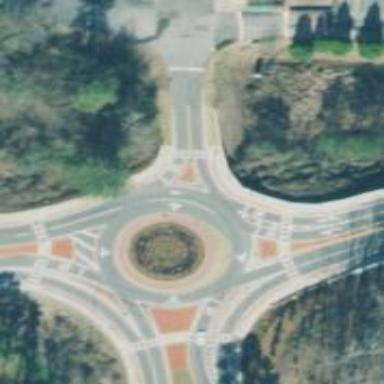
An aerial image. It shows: Tertiary road that leads to roundabout.